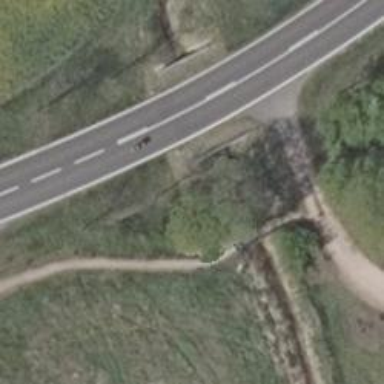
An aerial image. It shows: Path leading to bridge.